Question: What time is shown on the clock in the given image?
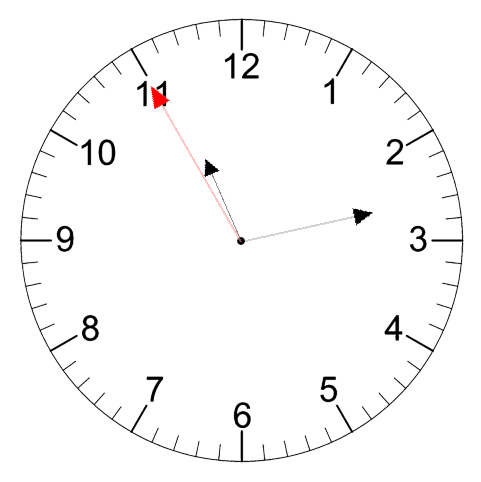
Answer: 11:12:55